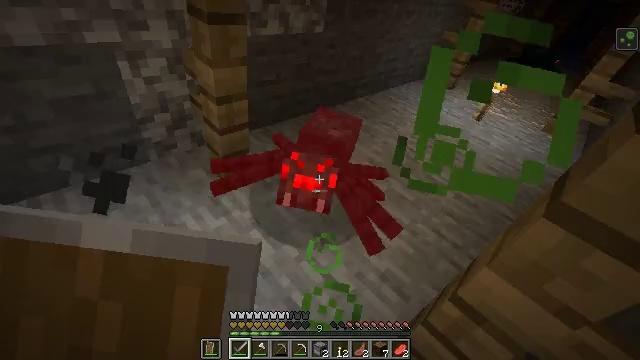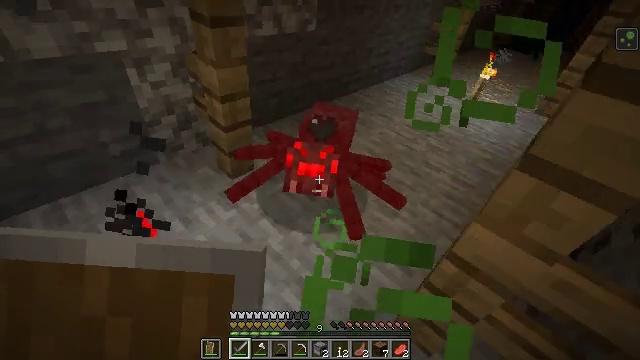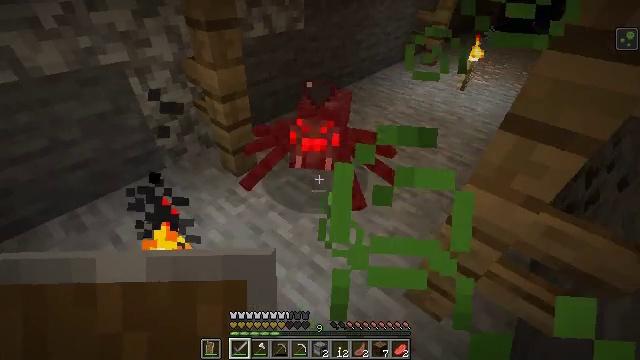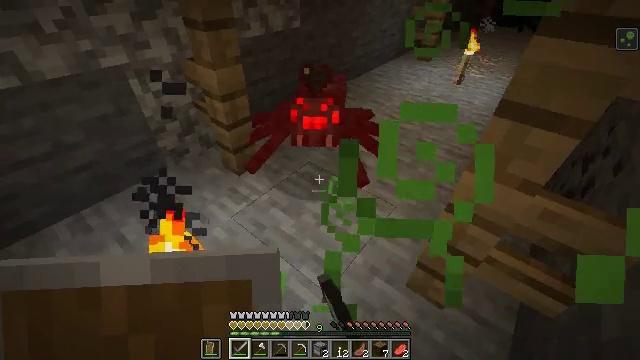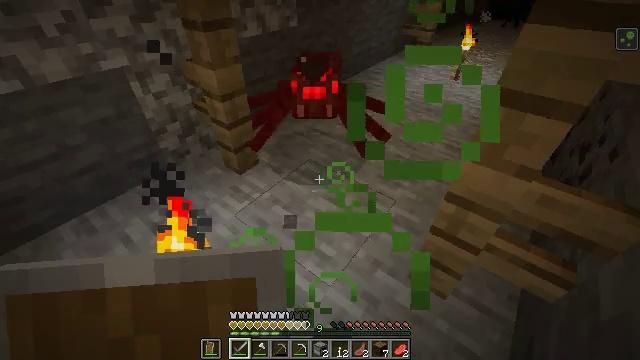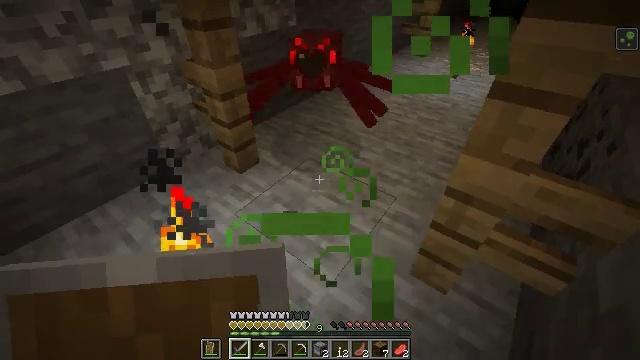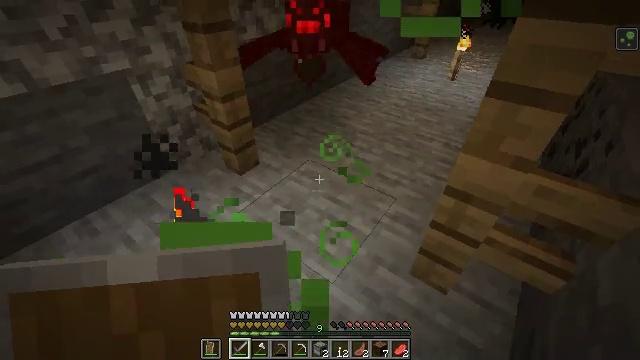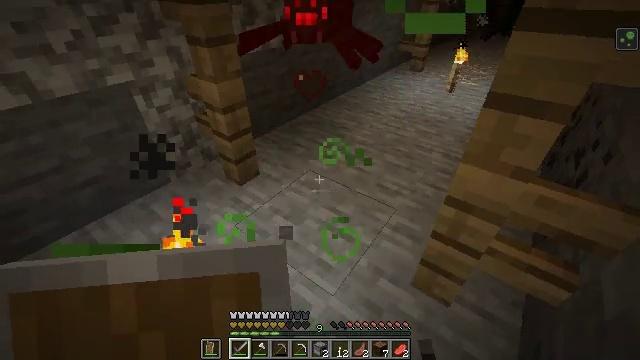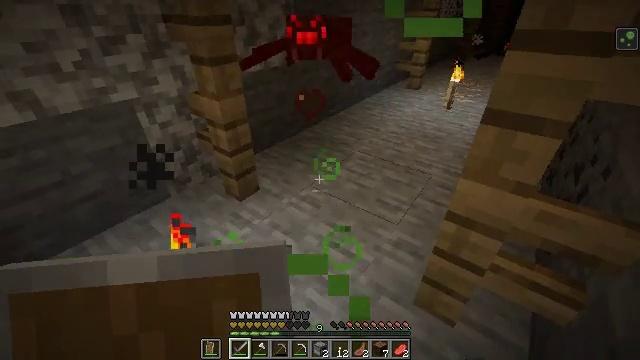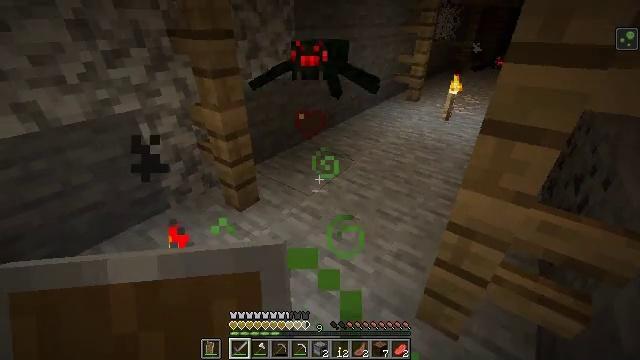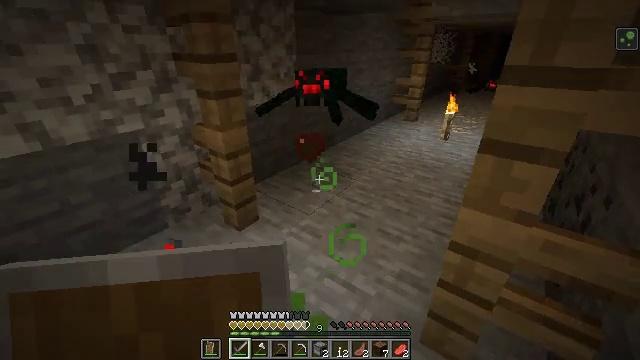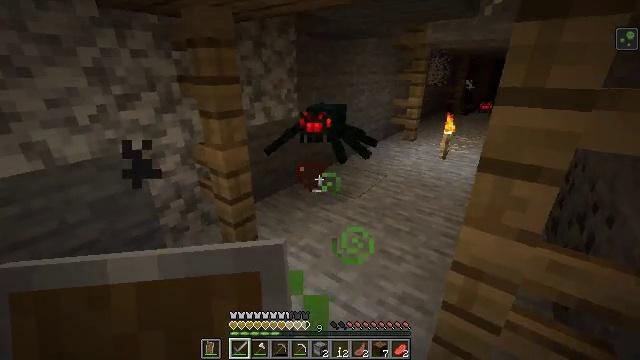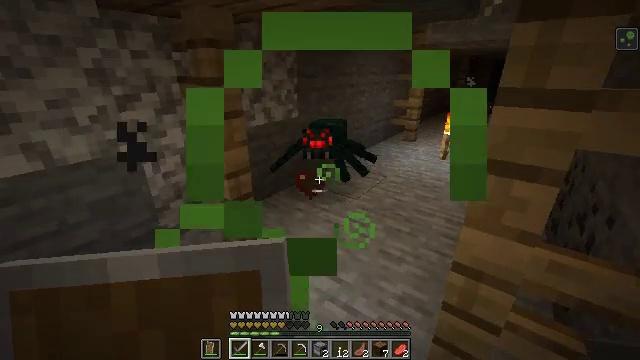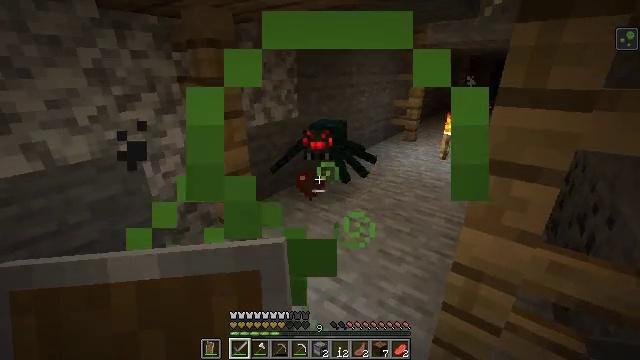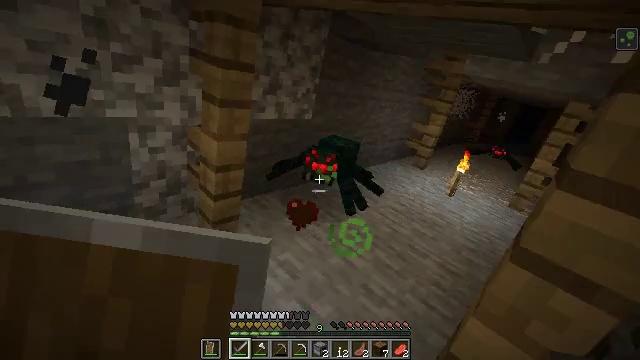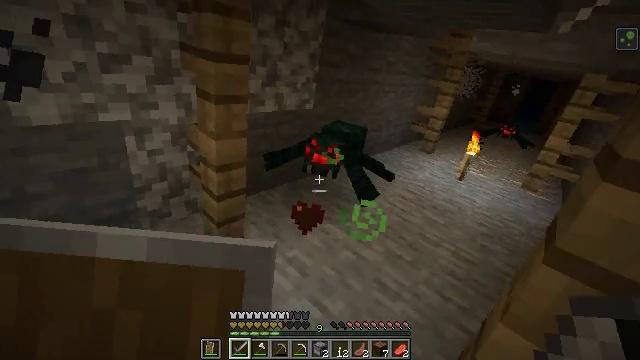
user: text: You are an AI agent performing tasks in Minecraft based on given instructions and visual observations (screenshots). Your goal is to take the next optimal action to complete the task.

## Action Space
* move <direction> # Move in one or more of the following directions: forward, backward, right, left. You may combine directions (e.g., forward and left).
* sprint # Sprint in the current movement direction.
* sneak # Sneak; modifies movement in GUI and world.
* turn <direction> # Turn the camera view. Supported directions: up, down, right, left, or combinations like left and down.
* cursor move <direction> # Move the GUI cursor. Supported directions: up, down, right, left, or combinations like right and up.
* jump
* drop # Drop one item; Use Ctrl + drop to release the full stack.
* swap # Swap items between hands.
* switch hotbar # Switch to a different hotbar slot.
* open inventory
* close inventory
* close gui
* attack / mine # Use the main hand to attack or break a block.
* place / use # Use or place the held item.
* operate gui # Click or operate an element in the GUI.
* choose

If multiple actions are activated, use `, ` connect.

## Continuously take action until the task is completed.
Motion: motion action
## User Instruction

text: Battle spiders.
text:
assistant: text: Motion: no_op
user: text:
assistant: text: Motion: attack / mine
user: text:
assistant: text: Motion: attack / mine
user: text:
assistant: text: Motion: attack / mine
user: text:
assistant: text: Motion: no_op
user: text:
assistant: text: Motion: no_op
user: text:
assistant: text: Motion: turn up
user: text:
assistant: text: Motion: turn up
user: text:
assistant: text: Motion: turn up
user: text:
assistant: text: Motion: turn up
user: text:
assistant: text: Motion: turn up
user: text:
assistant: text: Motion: no_op
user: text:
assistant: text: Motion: move forward
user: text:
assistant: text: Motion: move forward
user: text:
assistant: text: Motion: move forward, turn down
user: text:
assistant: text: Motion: move forward, turn left and down, attack / mine
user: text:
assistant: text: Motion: attack / mine
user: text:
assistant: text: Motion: move back, attack / mine
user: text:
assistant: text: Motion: move back, attack / mine
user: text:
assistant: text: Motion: move back
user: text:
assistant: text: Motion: move back
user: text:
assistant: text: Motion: move back, turn right and up
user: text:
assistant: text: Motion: move back, turn up
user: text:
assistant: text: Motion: no_op
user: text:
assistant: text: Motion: turn up
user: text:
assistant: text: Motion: attack / mine
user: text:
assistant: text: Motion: attack / mine
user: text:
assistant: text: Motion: attack / mine
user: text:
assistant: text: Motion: no_op
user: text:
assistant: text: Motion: move right, turn right and down, attack / mine